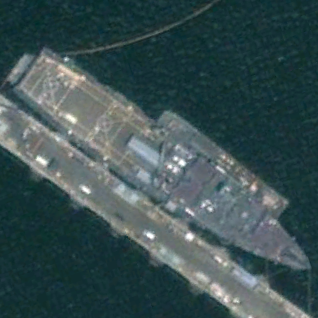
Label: combat